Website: bh-photo
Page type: customer-info-address
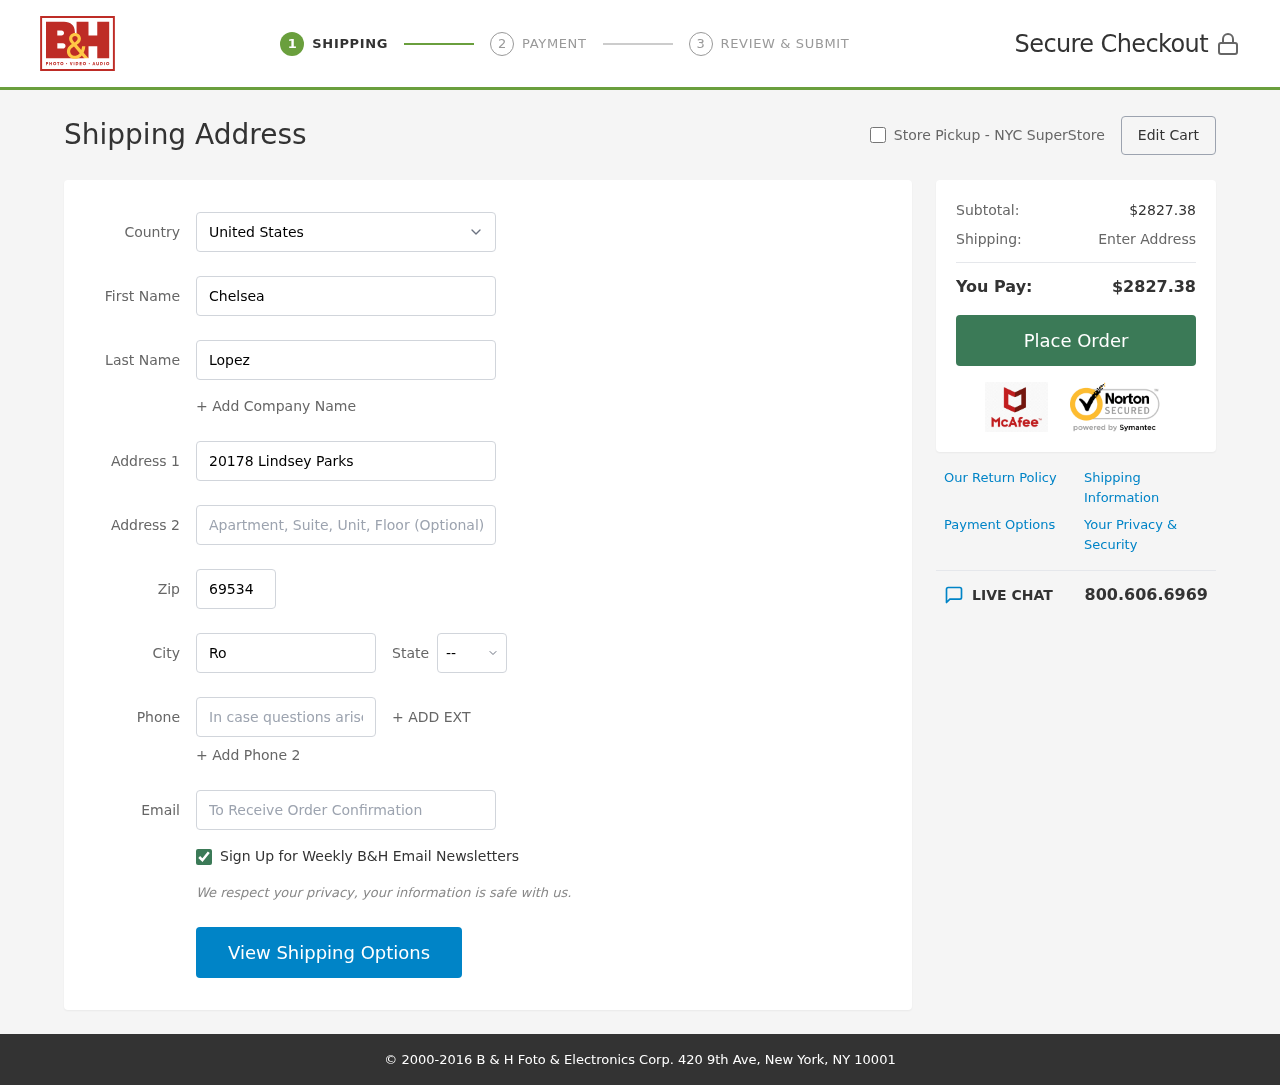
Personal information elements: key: PII_CITY
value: Rosefurt
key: PII_COUNTRY
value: United States
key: PII_EMAIL
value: clopez@hotmail.com
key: PII_FIRSTNAME
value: Chelsea
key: PII_LASTNAME
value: Lopez
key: PII_PHONE
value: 4413428114
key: PII_POSTCODE
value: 69534
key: PII_STATE_ABBR
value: CO
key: PII_STREET
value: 20178 Lindsey Parks
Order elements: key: ORDER_SUBTOTAL
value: $2827.38
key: ORDER_TOTAL
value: $2827.38